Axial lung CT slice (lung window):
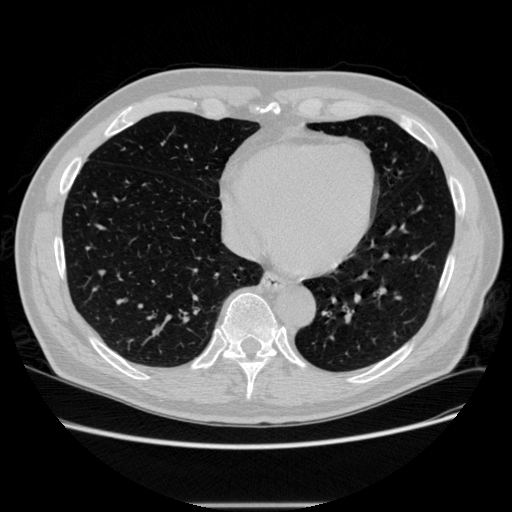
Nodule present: no